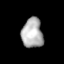
Tissue: lung
Cell type: Epithelial cells
Senescence score: 0.5981
Nuclear area (px): 617
Mean DAPI intensity: 175.835